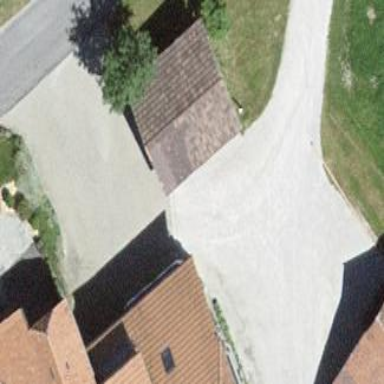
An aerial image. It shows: Garage building.